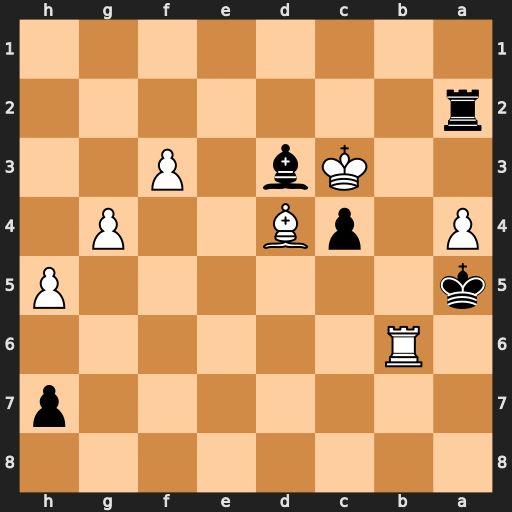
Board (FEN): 8/7p/1R6/k6P/P1pB2P1/2Kb1P2/r7/8
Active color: b
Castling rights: -
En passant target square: -
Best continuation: Rc2#